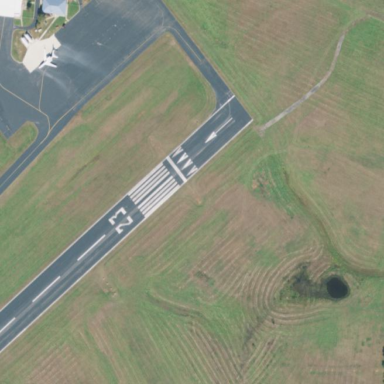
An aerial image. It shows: Apron at the airport.